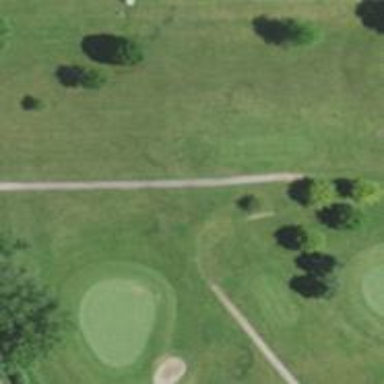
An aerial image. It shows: Pathway for golfing.